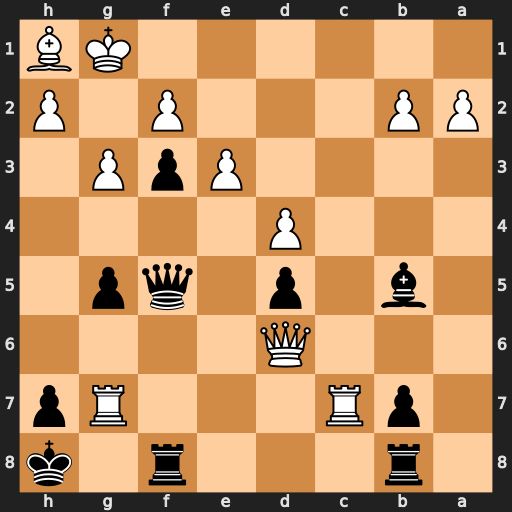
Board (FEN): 1r3r1k/1pR3Rp/3Q4/1b1p1qp1/3P4/4PpP1/PP3P1P/6KB
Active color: b
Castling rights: -
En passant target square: -
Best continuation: Qb1+ Rc1 Qxc1#